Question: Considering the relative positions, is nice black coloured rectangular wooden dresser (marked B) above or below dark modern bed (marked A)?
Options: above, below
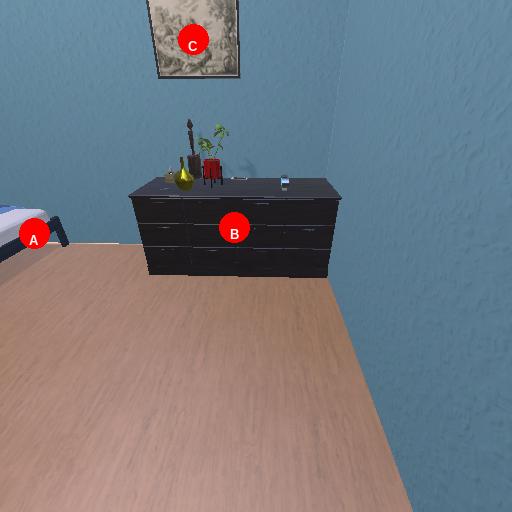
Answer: above